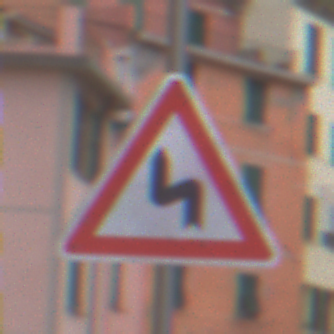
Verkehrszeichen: DoppelkurveZunaechstLinks
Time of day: Midday
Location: Outdoor (Urban)
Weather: Overcast
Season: NotSpecified
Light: Natural